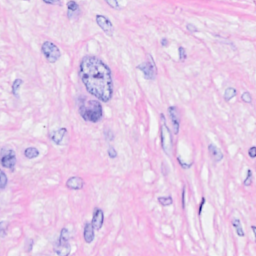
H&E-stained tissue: Breast